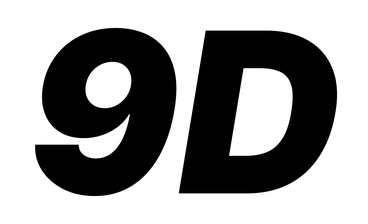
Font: Inter-Italic_Black_Italic